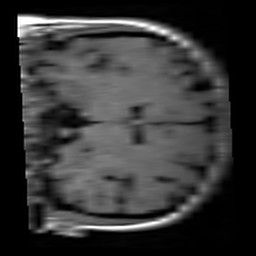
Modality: T1w
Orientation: coronal
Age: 26
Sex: female
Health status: healthy
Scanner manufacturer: siemens
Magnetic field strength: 3 T
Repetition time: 4.1 s
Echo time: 0.0085 s